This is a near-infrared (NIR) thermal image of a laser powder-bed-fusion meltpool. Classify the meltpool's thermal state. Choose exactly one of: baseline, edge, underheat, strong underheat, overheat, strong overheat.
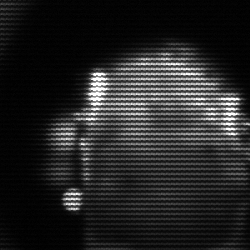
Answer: baseline